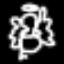
Label: angel